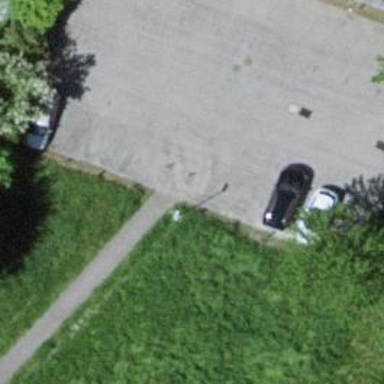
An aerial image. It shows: Alleyway designated as service road.